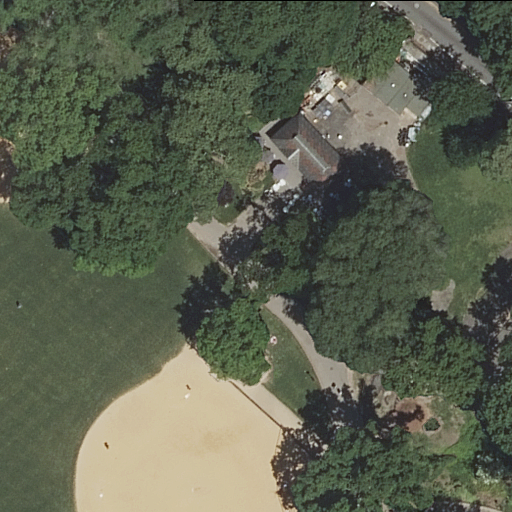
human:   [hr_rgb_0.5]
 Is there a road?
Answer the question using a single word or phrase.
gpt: yes

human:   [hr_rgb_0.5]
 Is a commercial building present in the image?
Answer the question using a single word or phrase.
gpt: no

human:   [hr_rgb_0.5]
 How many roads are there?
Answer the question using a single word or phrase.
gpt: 3

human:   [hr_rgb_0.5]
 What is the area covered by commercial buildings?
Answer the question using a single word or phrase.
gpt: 0m2

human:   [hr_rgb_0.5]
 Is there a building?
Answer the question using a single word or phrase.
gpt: yes

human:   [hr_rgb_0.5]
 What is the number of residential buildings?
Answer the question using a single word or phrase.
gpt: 1

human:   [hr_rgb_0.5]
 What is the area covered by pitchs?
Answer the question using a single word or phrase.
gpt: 2145m2

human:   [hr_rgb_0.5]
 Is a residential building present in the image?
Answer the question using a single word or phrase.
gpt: yes

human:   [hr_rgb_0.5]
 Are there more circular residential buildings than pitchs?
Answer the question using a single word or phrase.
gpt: no

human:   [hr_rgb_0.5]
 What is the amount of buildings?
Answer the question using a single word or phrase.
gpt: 1

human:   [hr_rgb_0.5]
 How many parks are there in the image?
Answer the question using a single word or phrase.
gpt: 1

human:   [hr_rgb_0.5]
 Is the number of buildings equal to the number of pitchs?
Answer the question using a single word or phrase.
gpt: no

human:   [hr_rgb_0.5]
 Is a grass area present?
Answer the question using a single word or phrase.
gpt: yes

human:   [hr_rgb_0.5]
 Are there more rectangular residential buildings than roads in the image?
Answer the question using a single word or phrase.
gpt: no

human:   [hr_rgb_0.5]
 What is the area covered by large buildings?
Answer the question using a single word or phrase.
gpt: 0m2

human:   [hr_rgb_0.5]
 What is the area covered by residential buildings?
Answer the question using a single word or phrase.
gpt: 112m2

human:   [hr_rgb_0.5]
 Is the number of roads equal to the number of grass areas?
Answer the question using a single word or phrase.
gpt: no

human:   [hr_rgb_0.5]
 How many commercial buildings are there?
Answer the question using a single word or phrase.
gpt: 0

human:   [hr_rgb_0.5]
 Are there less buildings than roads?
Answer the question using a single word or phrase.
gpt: yes

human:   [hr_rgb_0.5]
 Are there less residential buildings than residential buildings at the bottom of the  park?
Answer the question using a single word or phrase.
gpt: no

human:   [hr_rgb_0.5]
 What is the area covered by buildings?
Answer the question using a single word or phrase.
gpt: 112m2

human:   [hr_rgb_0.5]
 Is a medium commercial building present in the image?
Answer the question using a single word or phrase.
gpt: no

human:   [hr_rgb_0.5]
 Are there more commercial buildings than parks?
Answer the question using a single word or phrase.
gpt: no

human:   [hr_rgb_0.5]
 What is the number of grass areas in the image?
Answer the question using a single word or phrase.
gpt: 1

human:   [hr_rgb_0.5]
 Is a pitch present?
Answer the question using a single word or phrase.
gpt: yes

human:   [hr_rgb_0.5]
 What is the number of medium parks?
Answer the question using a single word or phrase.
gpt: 0

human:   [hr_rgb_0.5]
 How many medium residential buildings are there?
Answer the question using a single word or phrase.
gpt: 1

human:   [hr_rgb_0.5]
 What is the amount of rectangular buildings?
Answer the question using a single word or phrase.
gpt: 1

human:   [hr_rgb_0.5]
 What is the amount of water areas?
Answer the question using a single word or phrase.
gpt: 0

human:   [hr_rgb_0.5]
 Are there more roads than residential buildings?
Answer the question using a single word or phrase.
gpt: yes

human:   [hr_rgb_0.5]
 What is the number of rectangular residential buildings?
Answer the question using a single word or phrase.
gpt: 1

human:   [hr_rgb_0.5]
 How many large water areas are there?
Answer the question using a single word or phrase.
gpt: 0

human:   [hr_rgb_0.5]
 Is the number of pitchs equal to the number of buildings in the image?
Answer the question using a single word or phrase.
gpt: no

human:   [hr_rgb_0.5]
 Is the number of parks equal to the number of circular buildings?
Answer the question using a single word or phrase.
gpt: no

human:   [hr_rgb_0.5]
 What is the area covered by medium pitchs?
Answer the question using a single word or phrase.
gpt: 0m2

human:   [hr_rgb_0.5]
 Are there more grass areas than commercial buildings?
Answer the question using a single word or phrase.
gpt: yes

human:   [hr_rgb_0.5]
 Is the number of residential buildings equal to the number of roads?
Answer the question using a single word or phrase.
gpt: no

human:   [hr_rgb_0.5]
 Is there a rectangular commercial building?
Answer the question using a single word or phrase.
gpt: no

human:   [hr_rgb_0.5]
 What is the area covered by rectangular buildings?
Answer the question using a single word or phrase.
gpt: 112m2

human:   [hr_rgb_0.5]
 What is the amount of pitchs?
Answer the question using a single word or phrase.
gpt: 2

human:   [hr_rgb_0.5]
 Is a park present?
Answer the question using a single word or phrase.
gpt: yes

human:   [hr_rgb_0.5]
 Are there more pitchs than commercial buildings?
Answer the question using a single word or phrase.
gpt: yes

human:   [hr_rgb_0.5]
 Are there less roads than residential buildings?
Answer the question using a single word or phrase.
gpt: no

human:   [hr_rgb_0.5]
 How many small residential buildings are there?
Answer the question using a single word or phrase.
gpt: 0

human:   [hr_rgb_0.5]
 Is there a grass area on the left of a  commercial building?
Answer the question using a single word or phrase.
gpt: no

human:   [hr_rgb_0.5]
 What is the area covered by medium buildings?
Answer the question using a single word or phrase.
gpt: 112m2

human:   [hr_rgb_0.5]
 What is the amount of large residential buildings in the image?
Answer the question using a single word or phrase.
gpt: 0

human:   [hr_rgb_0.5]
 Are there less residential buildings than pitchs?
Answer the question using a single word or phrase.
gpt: yes

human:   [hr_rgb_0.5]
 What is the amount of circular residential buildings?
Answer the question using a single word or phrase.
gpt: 0

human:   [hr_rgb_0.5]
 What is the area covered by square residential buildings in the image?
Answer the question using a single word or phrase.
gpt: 0m2

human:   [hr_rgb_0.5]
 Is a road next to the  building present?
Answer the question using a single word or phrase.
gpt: yes

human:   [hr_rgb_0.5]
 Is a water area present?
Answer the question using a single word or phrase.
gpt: no

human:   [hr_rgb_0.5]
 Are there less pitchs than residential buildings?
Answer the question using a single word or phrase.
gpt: no

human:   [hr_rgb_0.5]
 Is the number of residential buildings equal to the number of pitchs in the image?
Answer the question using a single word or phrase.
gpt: no

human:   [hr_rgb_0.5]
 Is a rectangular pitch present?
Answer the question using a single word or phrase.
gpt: no

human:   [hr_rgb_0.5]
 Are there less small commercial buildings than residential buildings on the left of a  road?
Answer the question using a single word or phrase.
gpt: yes

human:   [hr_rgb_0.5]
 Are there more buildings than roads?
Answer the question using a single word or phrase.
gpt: no

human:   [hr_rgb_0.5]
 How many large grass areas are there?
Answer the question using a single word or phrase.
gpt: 1

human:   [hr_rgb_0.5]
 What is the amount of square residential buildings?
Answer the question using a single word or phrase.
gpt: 0

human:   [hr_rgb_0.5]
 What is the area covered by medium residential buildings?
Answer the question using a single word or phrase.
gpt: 112m2

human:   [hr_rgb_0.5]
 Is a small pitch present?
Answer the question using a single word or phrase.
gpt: no

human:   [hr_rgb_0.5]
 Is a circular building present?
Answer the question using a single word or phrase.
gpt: no

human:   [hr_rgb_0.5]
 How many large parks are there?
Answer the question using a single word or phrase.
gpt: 1

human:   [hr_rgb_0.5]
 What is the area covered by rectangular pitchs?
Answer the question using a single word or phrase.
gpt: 0m2